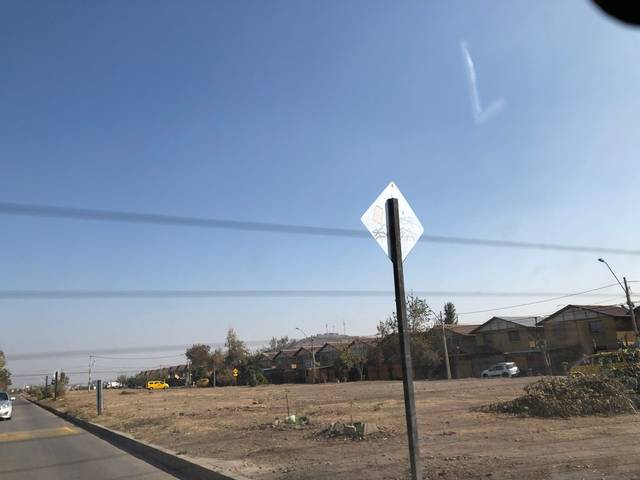
Region: Chile
Coordinates: -33.632, -70.593